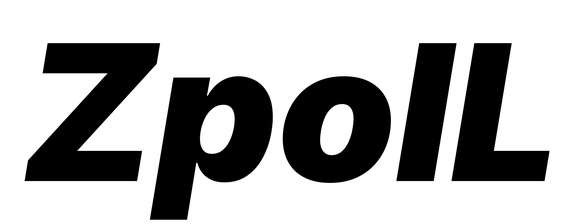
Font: Inter-Italic_Black_Italic